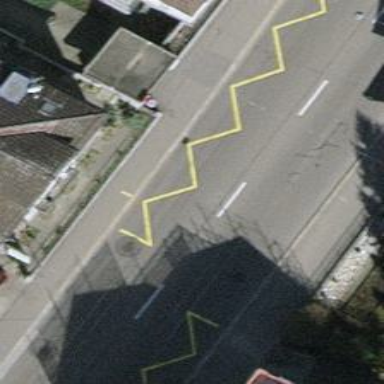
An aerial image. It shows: Trolleybus stop position for public transport.